Field crop: maize
Growth stage: 2
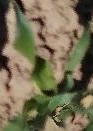
Species: maize